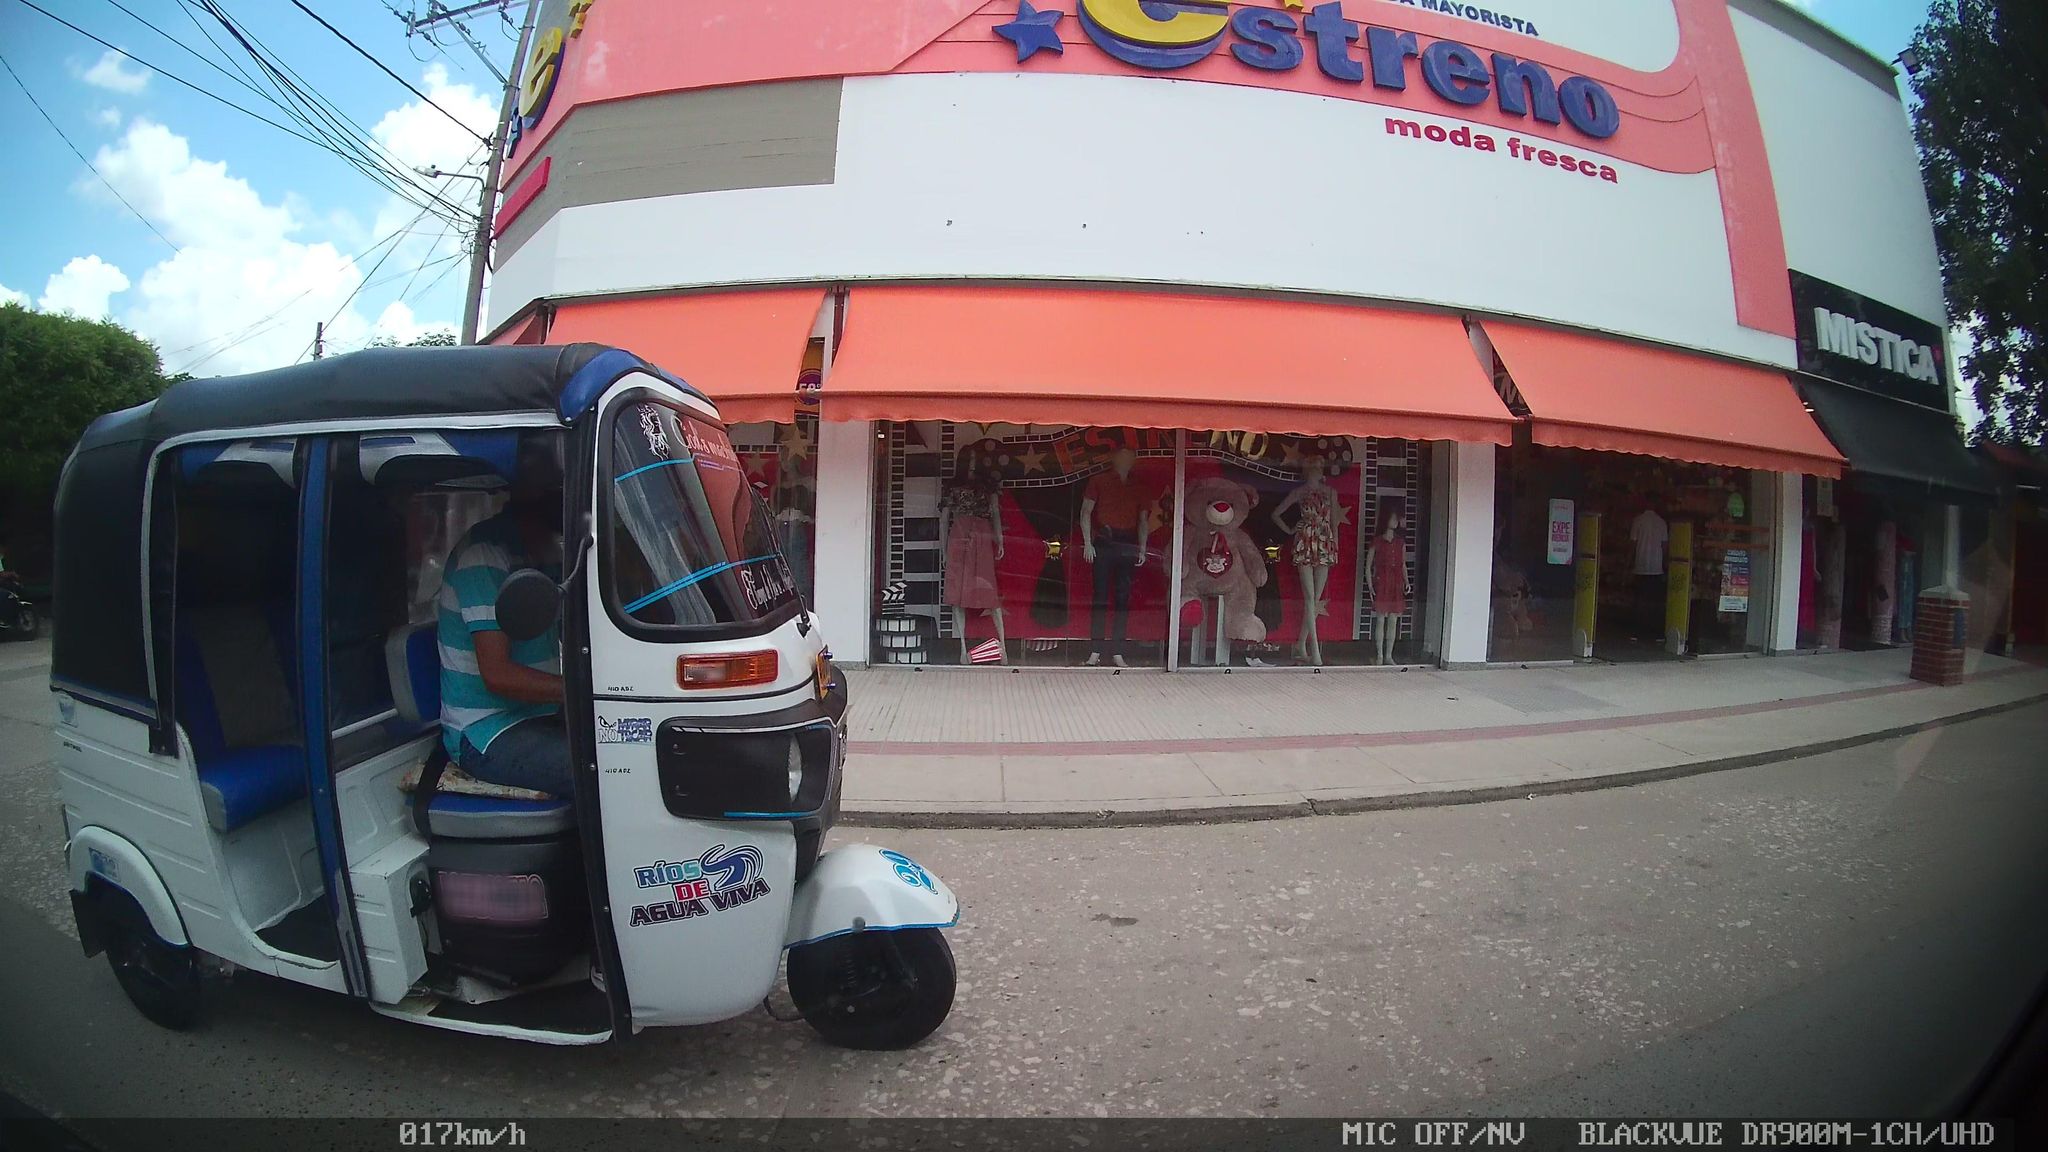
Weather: clear
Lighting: day
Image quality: good
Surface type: driving surface
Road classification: residential
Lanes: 2.0
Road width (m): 8.0
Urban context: dense urban cluster
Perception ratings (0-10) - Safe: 1.11, Lively: 8.82, Beautiful: 0.4, Boring: 3.85, Depressing: 5.08, Wealthy: 2.17